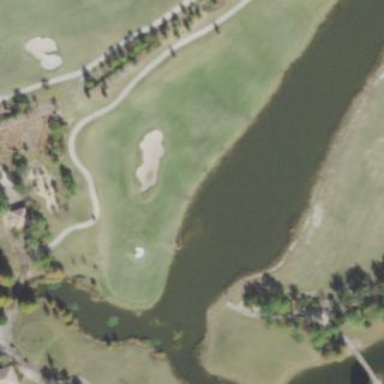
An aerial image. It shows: Grassy area designated as golf fairway.